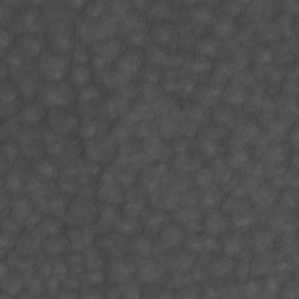
Label: non_frost